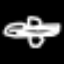
Label: airplane